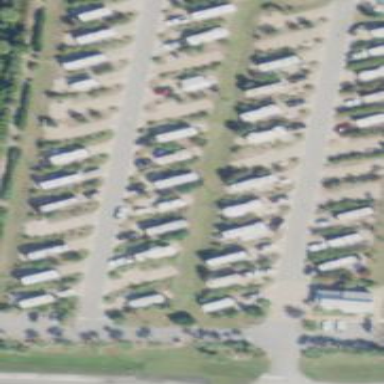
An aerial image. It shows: Caravan site for tourism.